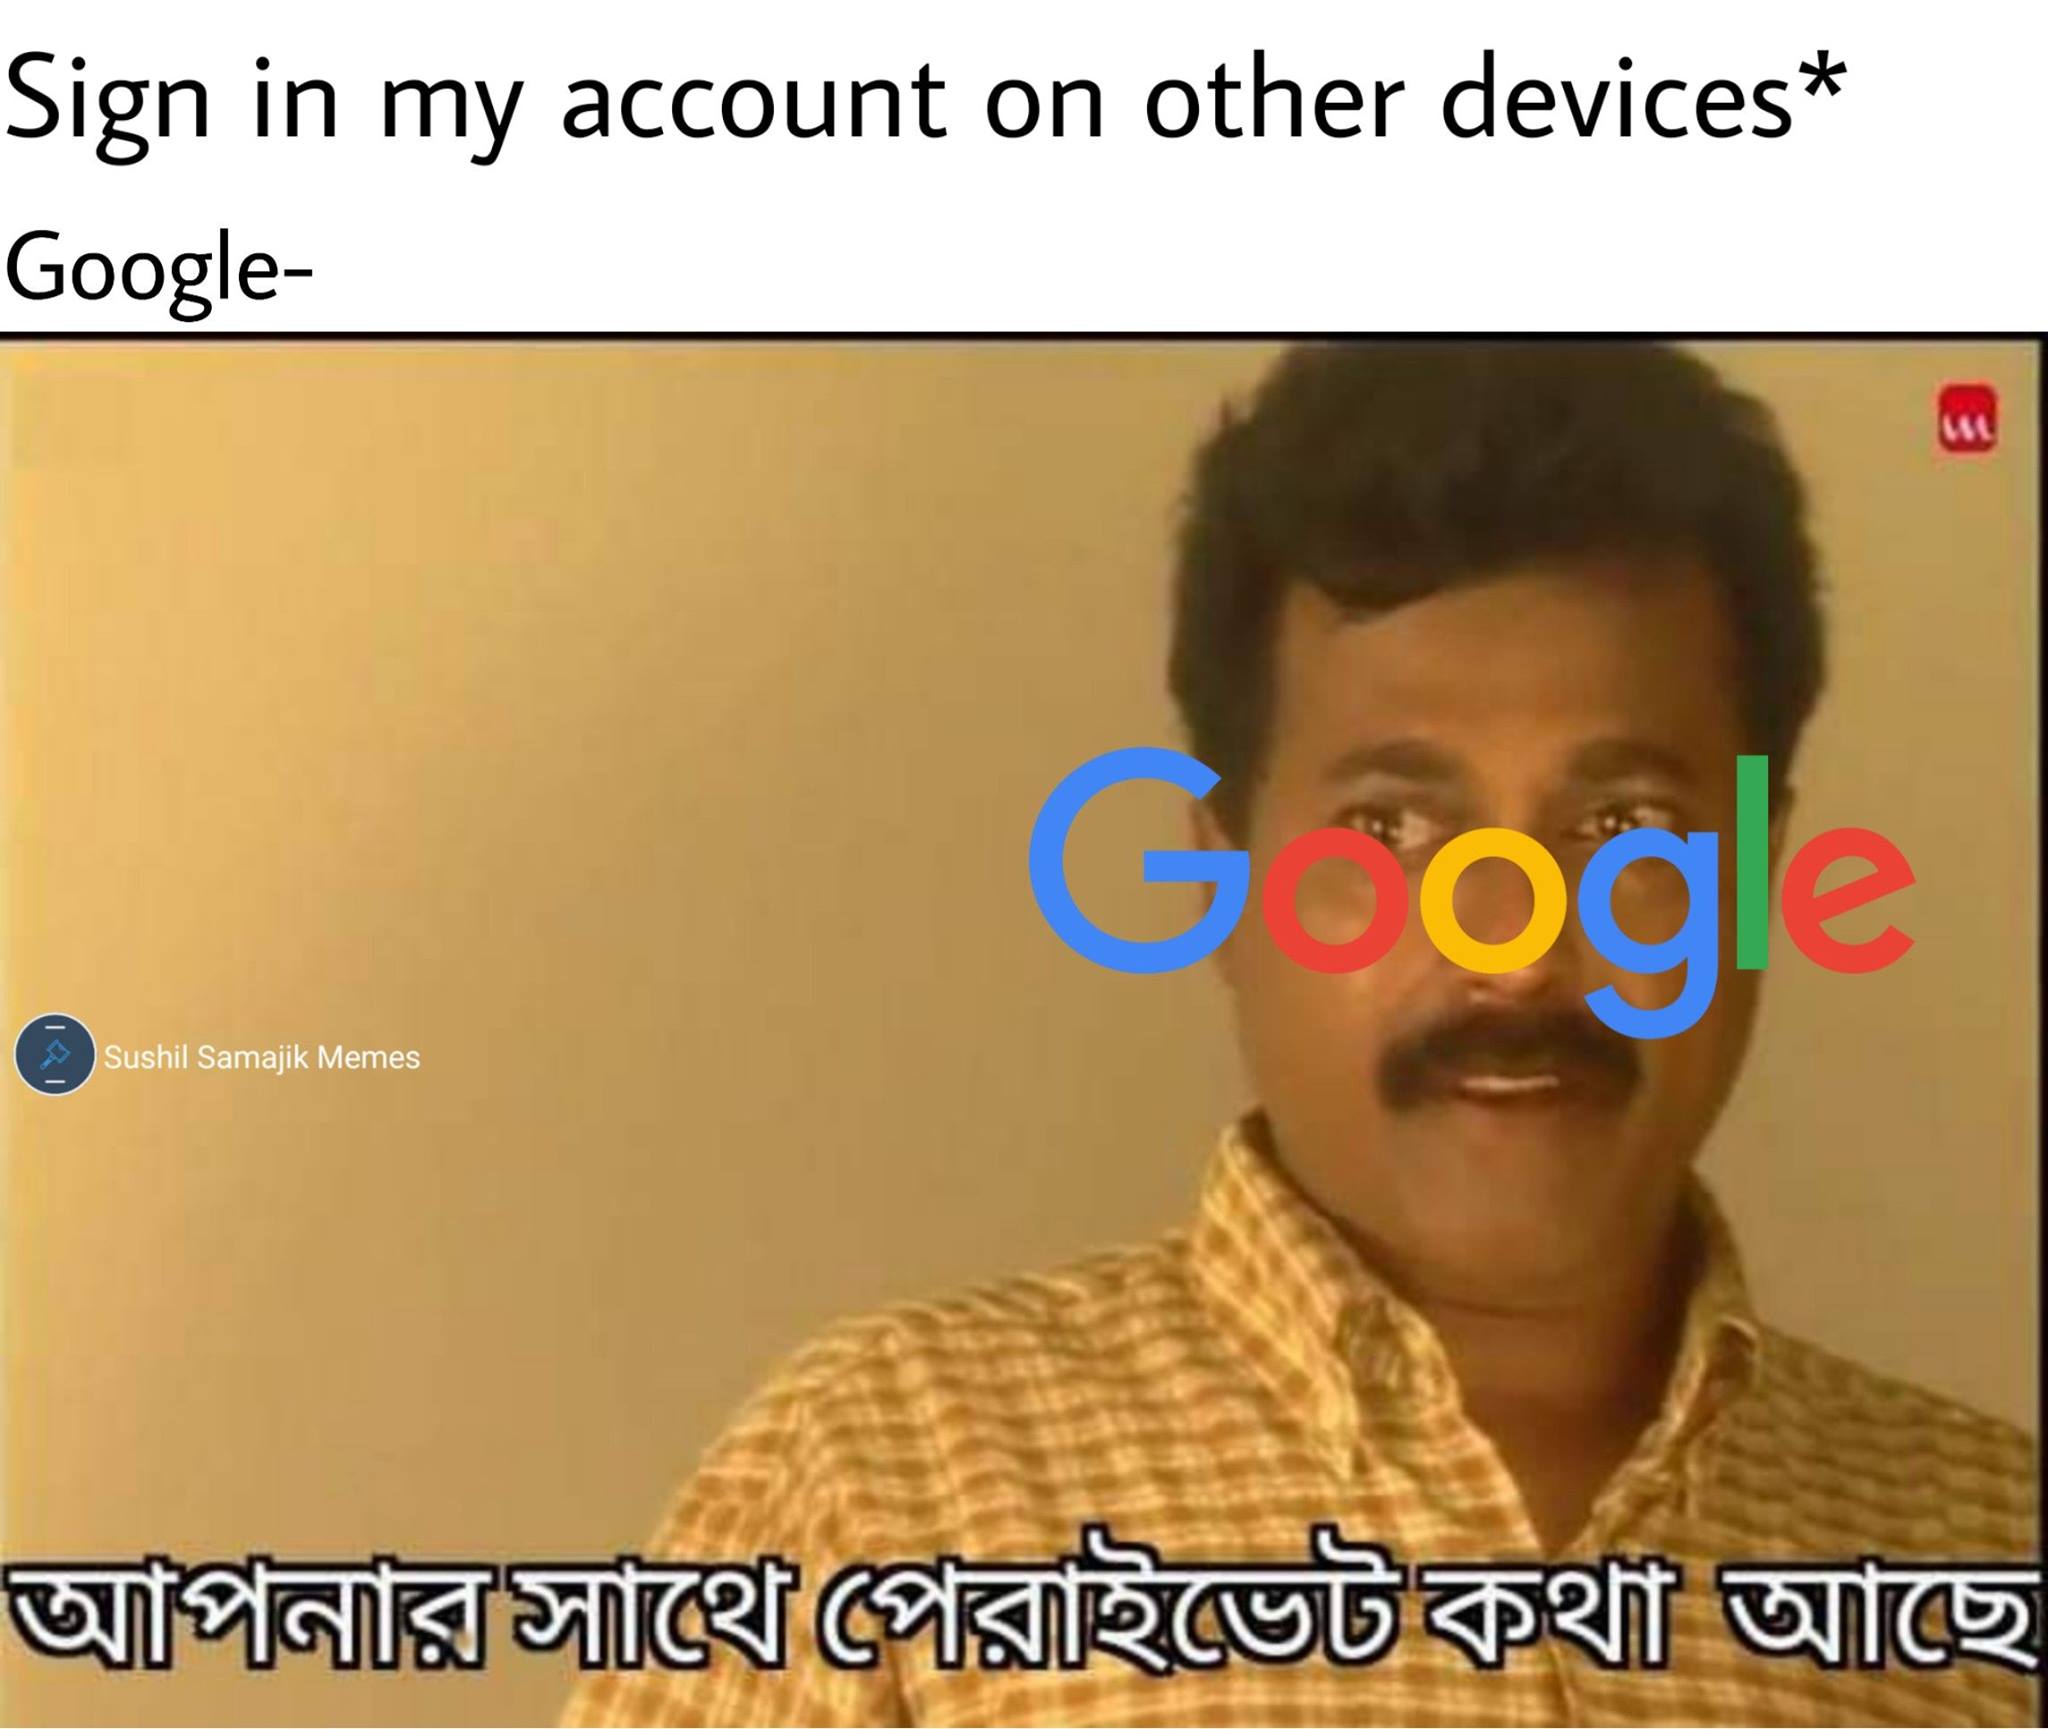
Caption: Sign in my account on other devices*   Google -    আপনার সাথে পেরাইভেট কথা আছে
Label: non-hate